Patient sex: F
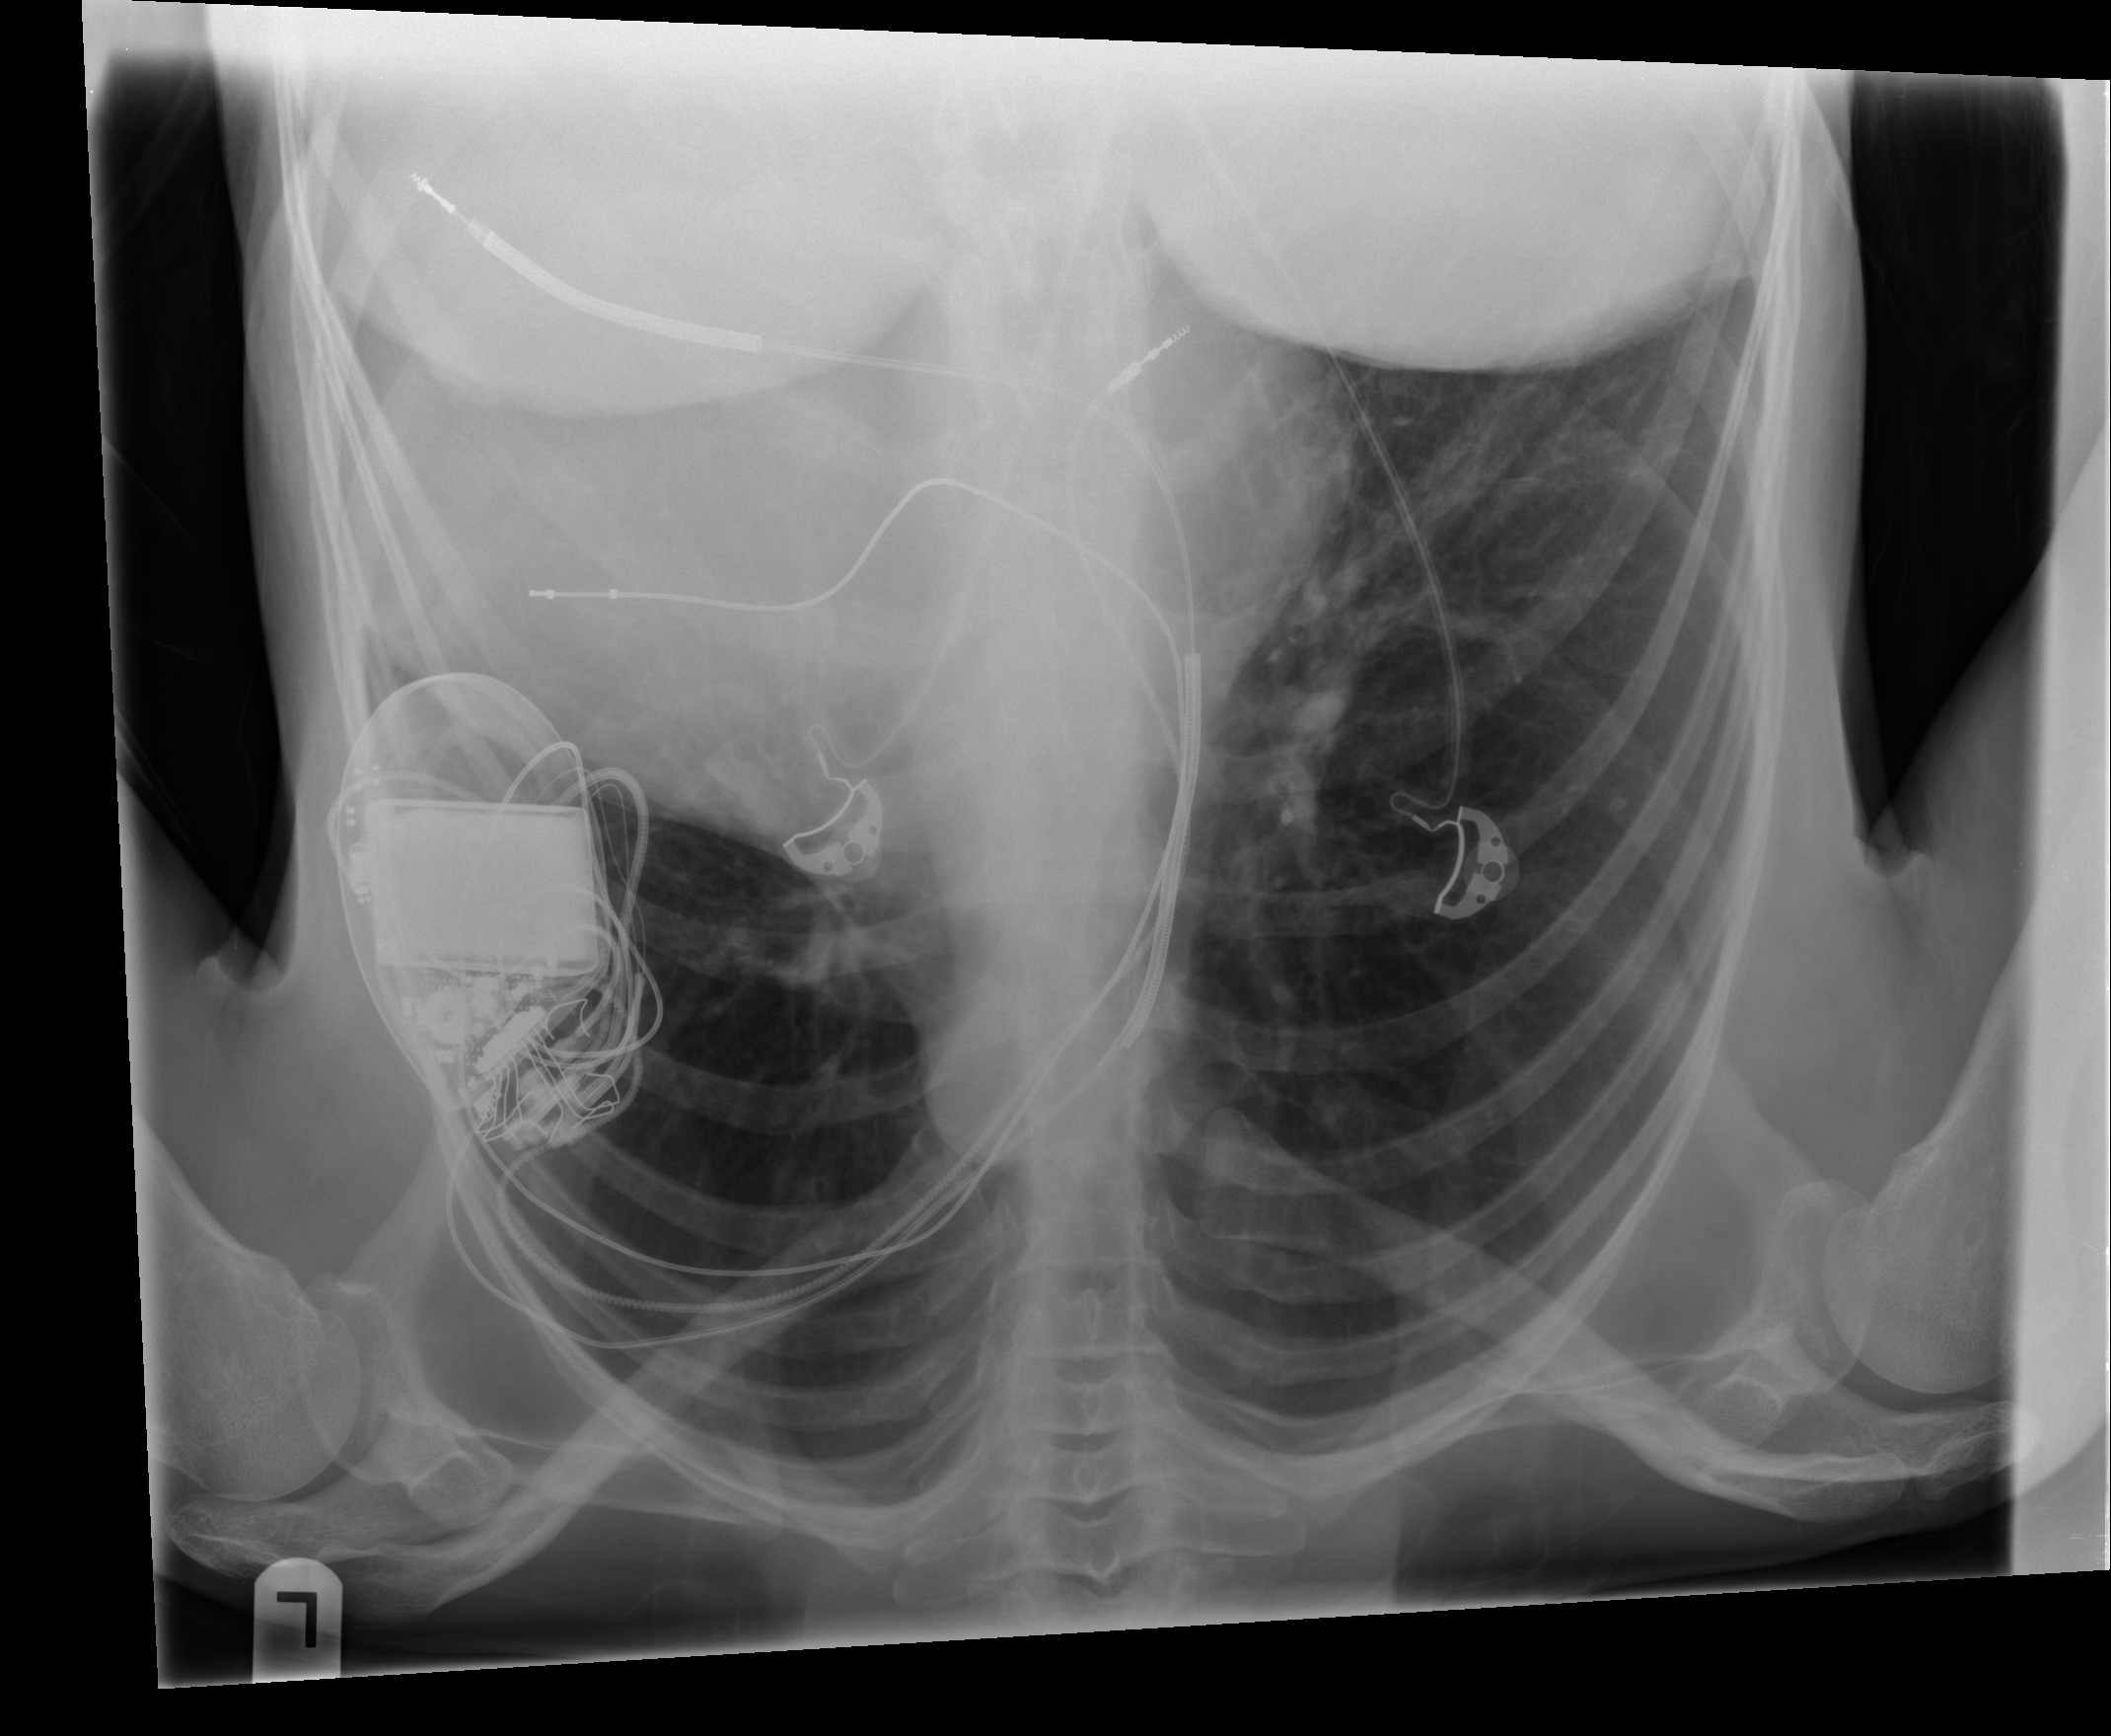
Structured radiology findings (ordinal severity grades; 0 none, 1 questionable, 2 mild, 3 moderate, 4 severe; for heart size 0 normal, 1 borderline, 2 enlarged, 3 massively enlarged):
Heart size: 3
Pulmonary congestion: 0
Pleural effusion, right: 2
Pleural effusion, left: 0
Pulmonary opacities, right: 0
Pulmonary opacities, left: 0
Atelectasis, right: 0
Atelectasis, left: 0